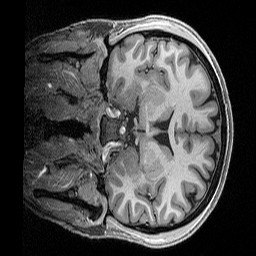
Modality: T1w
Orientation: coronal
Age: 24
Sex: male
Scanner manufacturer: siemens
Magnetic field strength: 3 T
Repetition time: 2.5 s
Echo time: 0.00296 s